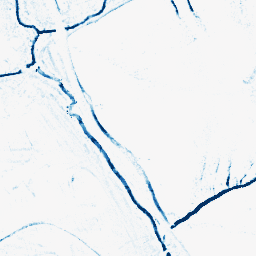
Category: morphological
Decomposition family: morphological_rect
Decomposition parameters: operation: closing
width: 5
height: 5
Upsampling method: edge_directed
Upsampling parameters: scale: 4
Upsampling scale: 4